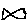
Label: fish